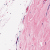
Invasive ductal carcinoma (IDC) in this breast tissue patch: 0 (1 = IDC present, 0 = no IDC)